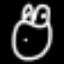
Label: frog